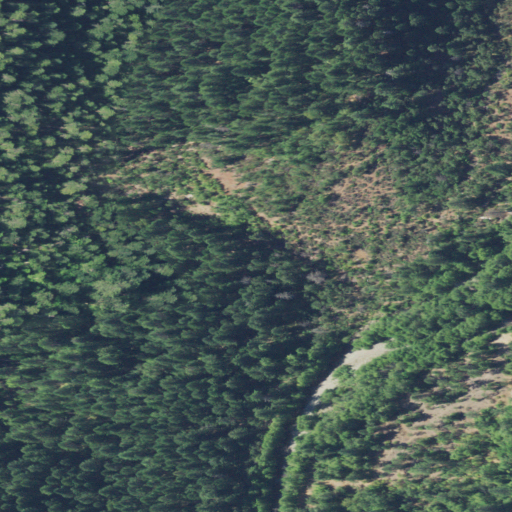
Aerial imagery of valley in Oregon named Allen Gulch containing evergreen forest, woody wetlands, shrub, and herbaceous wetlands